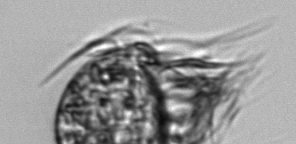
Label: Leegaardiella_ovalis